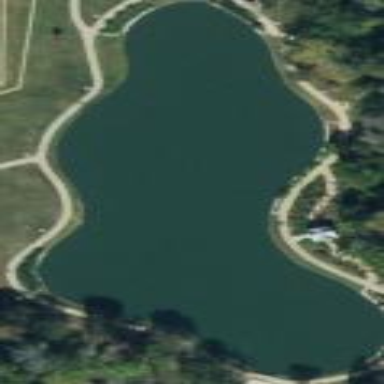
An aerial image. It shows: Lake with natural water.